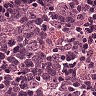
Metastatic tissue present: no